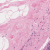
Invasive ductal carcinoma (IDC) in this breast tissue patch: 0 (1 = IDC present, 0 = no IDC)